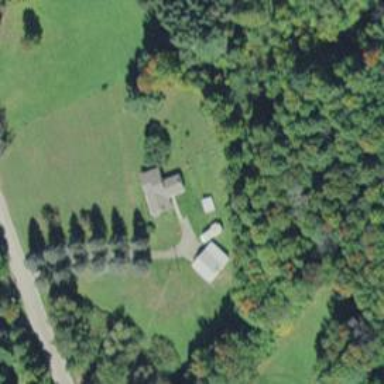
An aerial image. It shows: Simple and straightforward house.